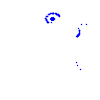
Particle: pion